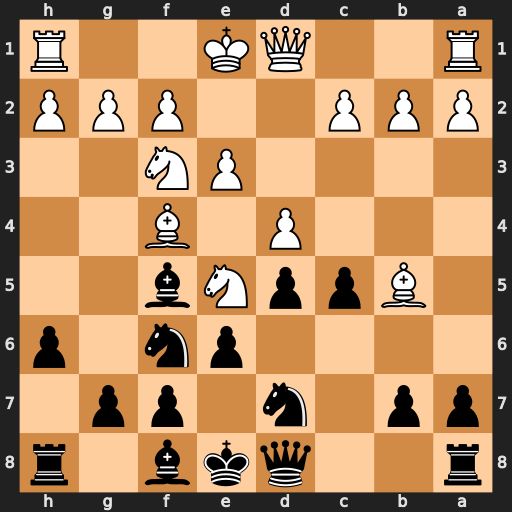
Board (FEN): r2qkb1r/pp1n1pp1/4pn1p/1BppNb2/3P1B2/4PN2/PPP2PPP/R2QK2R
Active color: b
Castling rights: KQkq
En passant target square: -
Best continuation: Qa5+ c3 Qxb5